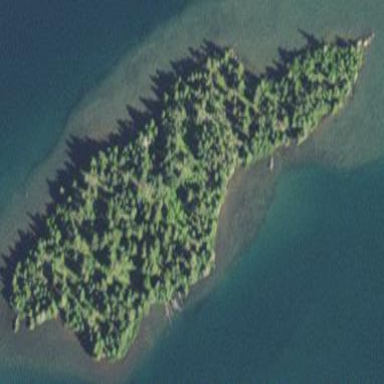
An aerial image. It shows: Islet.